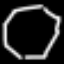
Label: octagon